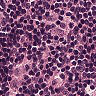
Metastatic tissue present: no